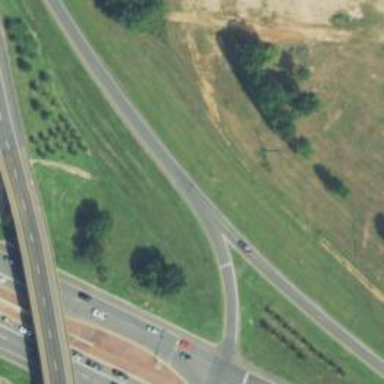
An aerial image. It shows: Trunk link road with asphalt surface.